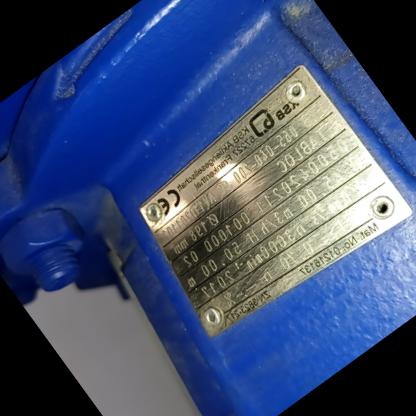
Klasa: tabliczka-znamionowa